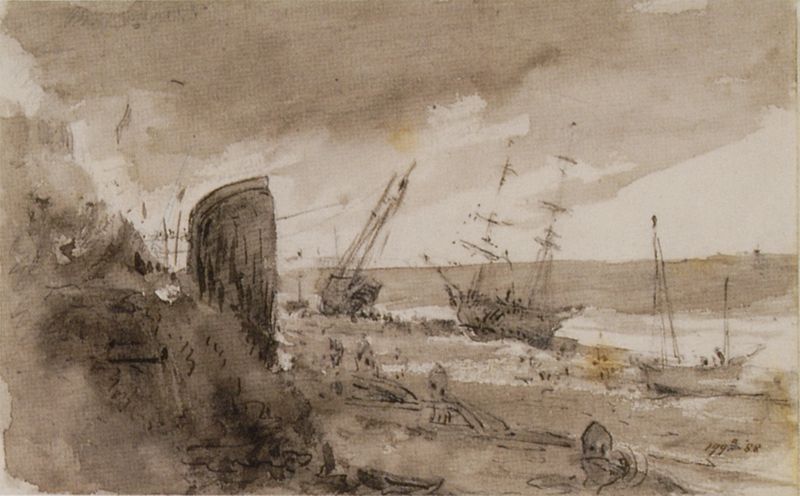
Titel: Coast Scene with Vessels on the Beach at Brighton
Künstler: John Constable
Standort: London
Institution: Victoria & Albert Museum
Schlagwörter: adler, baum, berg, dunkel, felsen, gewitter, himmel, kampf, meer, schatten, vogel, wasser, weiß, wolken, aquarell, bäume, gelb, landschaft, menschen, ocker, sand, see, ufer, braun, grau, hell, holz, kreide, licht, schwarz, skizze, zeichnung, gebäude, gras, haus, wiese, wolke, beige, alt, blass, mensch, signatur, öl, deich, gräser, horizont, hügel, kalt, vögel, wind, gewässer, land, blatt, pflanze, pflanzen, boot, boote, turm, chaos, bewölkt, gischt, küste, schiff, schiffe, schrift, segel, segelboot, segelschiffe, strand, welle, wellen, papier, studie, fahne, fischer, mast, segelschiff, hart, berge, dünen, farben, fels, farbe, graphik, wasserfarbe, linien, rand, sepia, hafen, schutt, masten, schaum, brandung, krieg, landung, möwe, möwen, planken, schiffbruch, schlacht, seemänner, seenot, stranden, sturm, stürmisch, turner, unruhe, untergang, unwetter, wetter, wild, wogen, datum, ölfarbe, ölfarben, jahreszahl, anlegen, bucht, segelboote, segeln, regen, ebbe, punkte, laviert, tusche, wasserfarben, ruine, kohle, kontur, druck, radierung, stich, buchstabe, buchstaben, durcheinander, konturen, aquatinta, bleistift, reiher, entwurf, pinselstrich, rau, fisch, zahl, antik, wrack, plan, kapitän, anker, maste, rötel, lavierung, gestrandet, kentern, schiffswrack, lasierend, gouache, lavieren, landen, seeleute, höhung, grafit, pappe, strandkorb, strum, raue see, entern, gestrandete, wanten, menschrn, fettucine, wracks, angelandet, auf land, ufer meer, datier, untergangh, sdturm